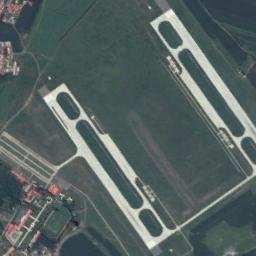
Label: airport